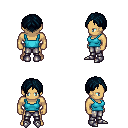
a pixel art fantasy rpg character, male body template, human, tanned skin, teal pirate shirt, metal pants, raven parted hairstyle, metal boots, four views (front, back, left, right), 2x2 character sprite sheet, small pixel art, hard edges, no anti-aliasing